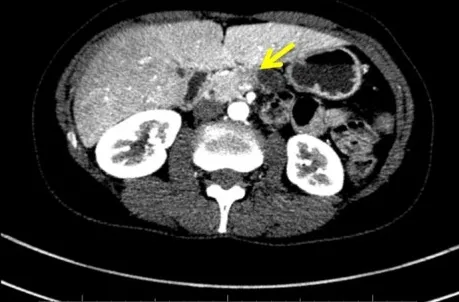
(A) Computed tomography scan with the yellow arrow on the pancreatic lesion.
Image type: radiology (ct)